Question: I'm working on translating a project from gambas code language to Java.
Actually the first column of my 'JTable'(where all the query results are shown) needs to be backgroud painted with diferent colours (yellow green cyan red) depending on the text read in the cell, the problem is that when I try to get the text (to be able to do a switch case for the 4 types of text to colours) or using any other function like => rs.getString or rs.getNString or rs.getBlob, it will never work throwing the error -> 'java.sql.SQLException: After end of result set'.
I've been looking for this error for 2 days, and I can't find anything helpful other than I can't write two times the loop -> while(rs.next).
This is the class Database (db):
'''
public class BaseDeDatos{
Connection conn;
java.sql.Statement statement = null;
java.sql.PreparedStatement pst = null;
java.sql.ResultSet rs = null;
ResultSetMetaData rsmd = null;
int columnsNumber = 0;
int rowsNumber = 0;
public BaseDeDatos() throws SQLException {
this.conn = DriverManager.getConnection("my driver");
}
public Connection getConn() {
return conn;
}
}
'''
This is into the MainView Class :
'''
private void jButton1ActionPerformed(java.awt.event.ActionEvent evt) {
String sql ="";
bd.getConn();
bd.statement = bd.conn.prepareStatement(sql);
bd.rs = bd.statement.executeQuery(sql);
// Removing Previous Data
while (jTable.getRowCount() > 0) {
((DefaultTableModel) jTable.getModel()).removeRow(0);
}
bd.rsmd = bd.rs.getMetaData();
bd.columnsNumber = bd.rs.getMetaData().getColumnCount();
jTable.setModel(resultSetToTableModel(bd.rs));
// this line needs this -> import static net.proteanit.sql.DbUtils.resultSetToTableModel;
System.out.println(bd.rs); // CHECKING if the ResultSet Has it's Info Inside
String rsString = null;
bd.rs.getString("1st COLUMN"); // THIS LINE THROWS THE ERROR java.sql.SQLException: After end of result set.
while (bd.rs.next()) { // Doesen't matter if i delete the last line the program never goes inside this while (I'dont know why).
System.out.println("HELLOW");
String em =bd.rs.getString("Estado");
rsString = em.replace("Validado", ",");
System.out.println(rsString);
for(int j = 1; j < bd.columnsNumber; j++){
System.out.print(bd.rs.getString(j)+" ");
em = bd.rs.getString("Estado");
rsString = em.replace("Validado", ",");
}
System.out.println("
");
}
setCustomDbColumns();
// In this method i set up the width of the columns on my jTable nothing more special.
} catch (SQLException ex) {
Logger.getLogger(MainView.class.getName()).log(Level.SEVERE, null, ex);
JOptionPane.showMessageDialog(null, ex);
}finally{
try{
if (bd.rs != null)
bd.rs.close();
if (bd.statement != null)
bd.statement.close();
/*if (bd.conn != null)
bd.conn.close();*/
}catch(SQLException e){}
}
'''
The error pict

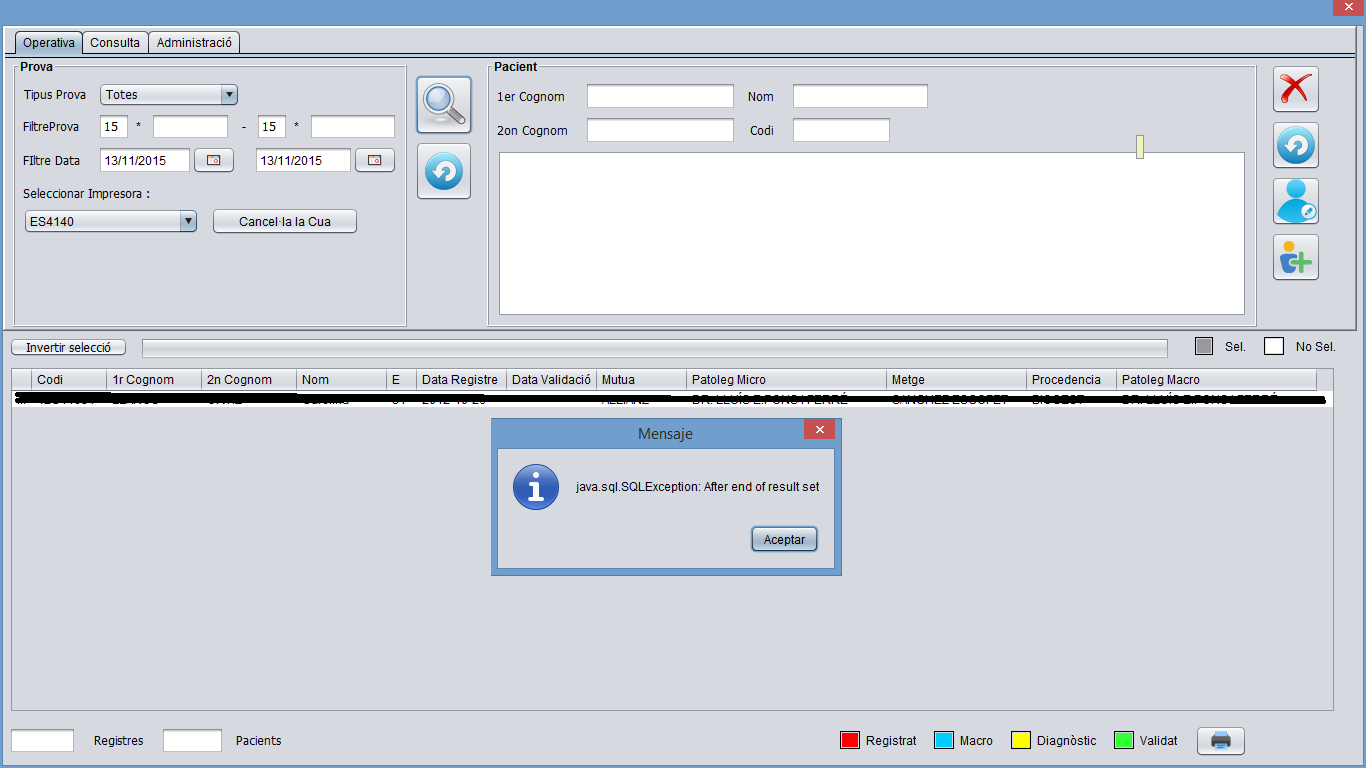
Answer: You can implement something like this
'''
public void changeTable(JTable table,int column_index) {
table.getColumnModel().getColumn(column_index).setCellRenderer(new DefaultTableCellRenderer() {
@Override
public Component getTableCellRendererComponent(JTable table, Object value,
boolean isSelected, boolean hasFocus, int row, int column) {
final Component c = super.getTableCellRendererComponent(table, value,
isSelected, hasFocus, row, column);
if (!isSelected) {
int age = Integer.parseInt(table.getValueAt(row, 1).toString());
// you can set your own implementation here. As an example I
// have checked if the age is over 20 or not. According to the
// age return from the table column you get different background colors.
int req_age = 20;
// in your case req_age can be rs.getString("column_name"); or something
// you need to check with..
if (age < req_age) {
c.setBackground(new Color(255, 101, 18));
} else {
c.setBackground(new Color(0, 204, 0));
}
}
return c;
}
});
}
'''
<URL>